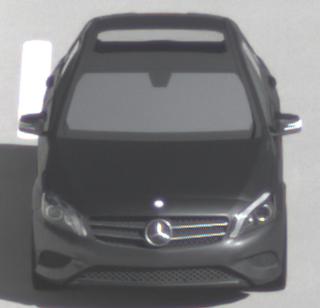
Make: Mercedes-Benz
Model: A 180
Detailed model: A-Class (176)
Model produced from: 2012/09
Model produced until: 2015/07
Doors: 5
Color: gray
Road condition: dry road
Daytime: midday
Contrast: high contrast